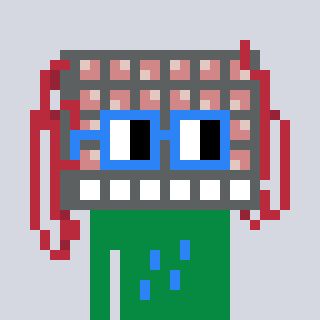
a pixel art character with square blue glasses, a turing-shaped head and a green-colored body on a cool background